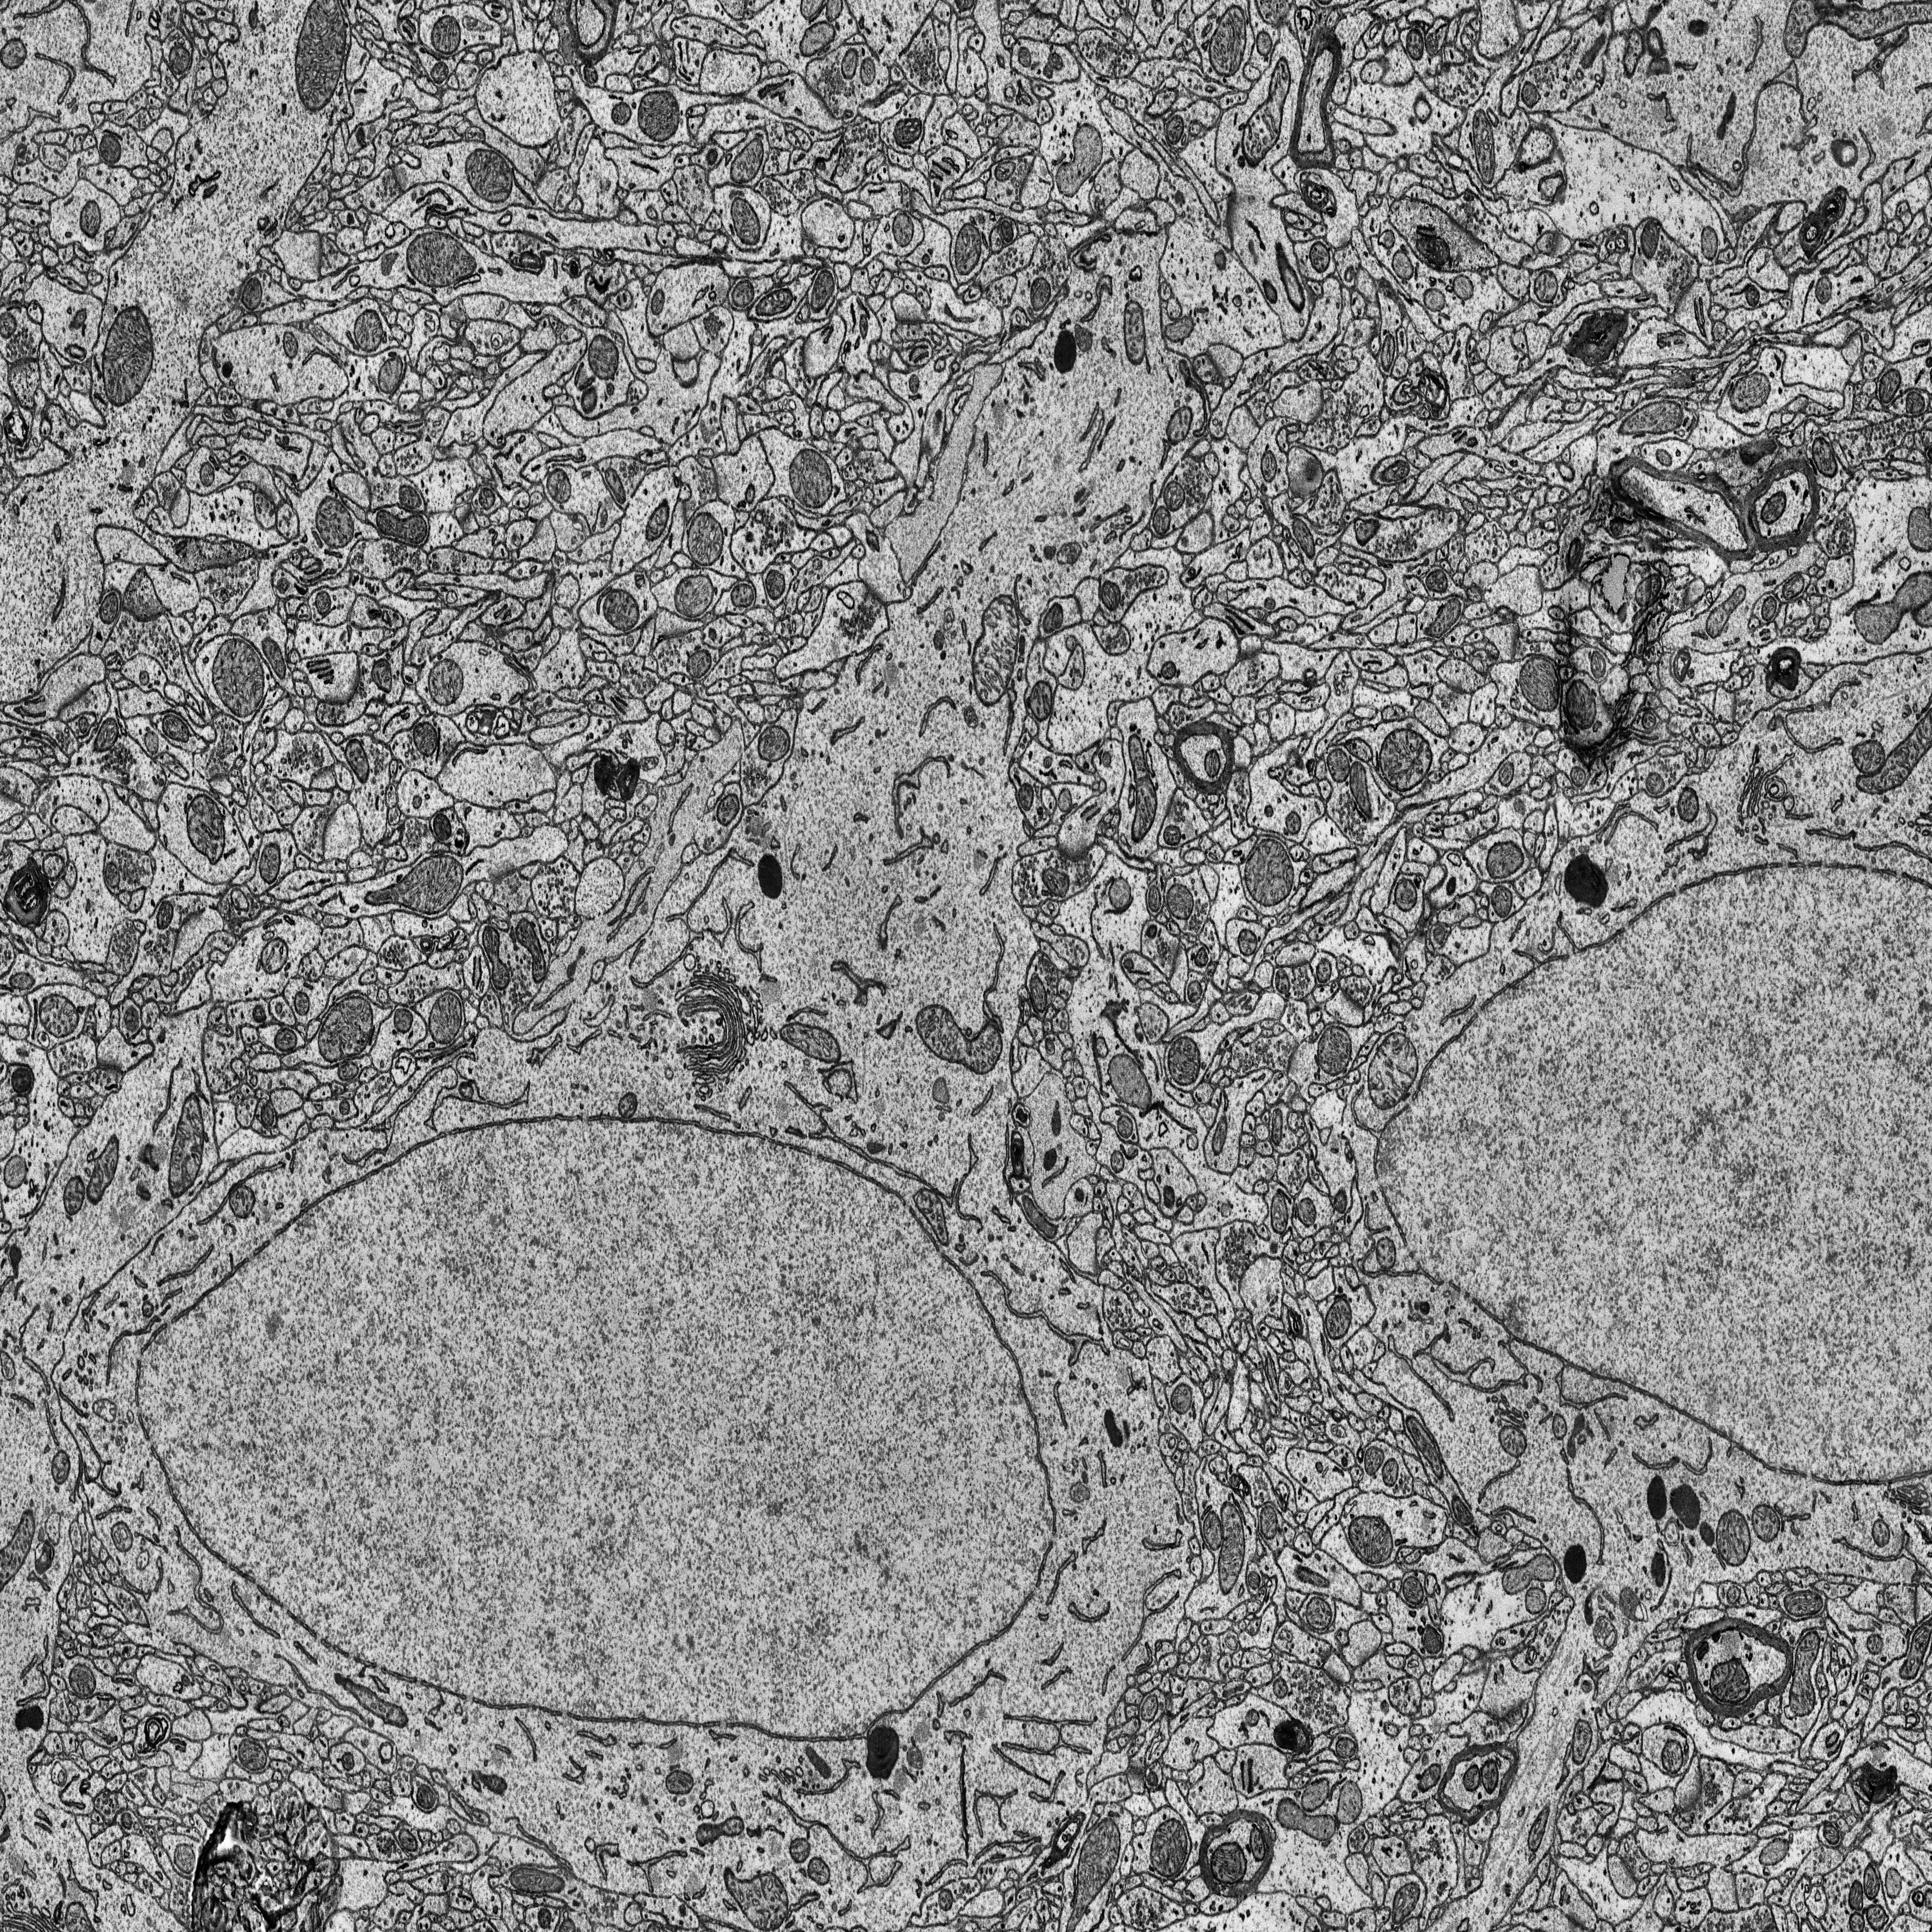
Electron microscopy slice of rat cortex tissue
Slice depth (z): 389
Mitochondria instances in slice: 331